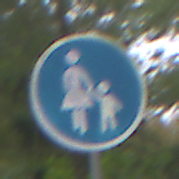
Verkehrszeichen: Gehweg
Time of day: Midday
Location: Outdoor (Nature)
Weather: Overcast
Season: Autumn
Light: Natural